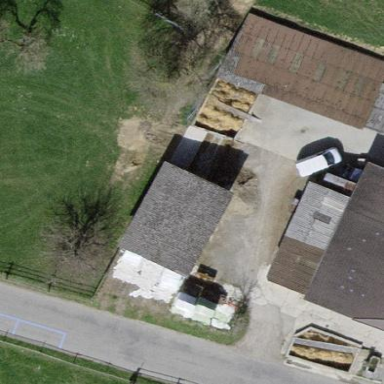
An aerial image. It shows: Farm auxiliary building.